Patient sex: M
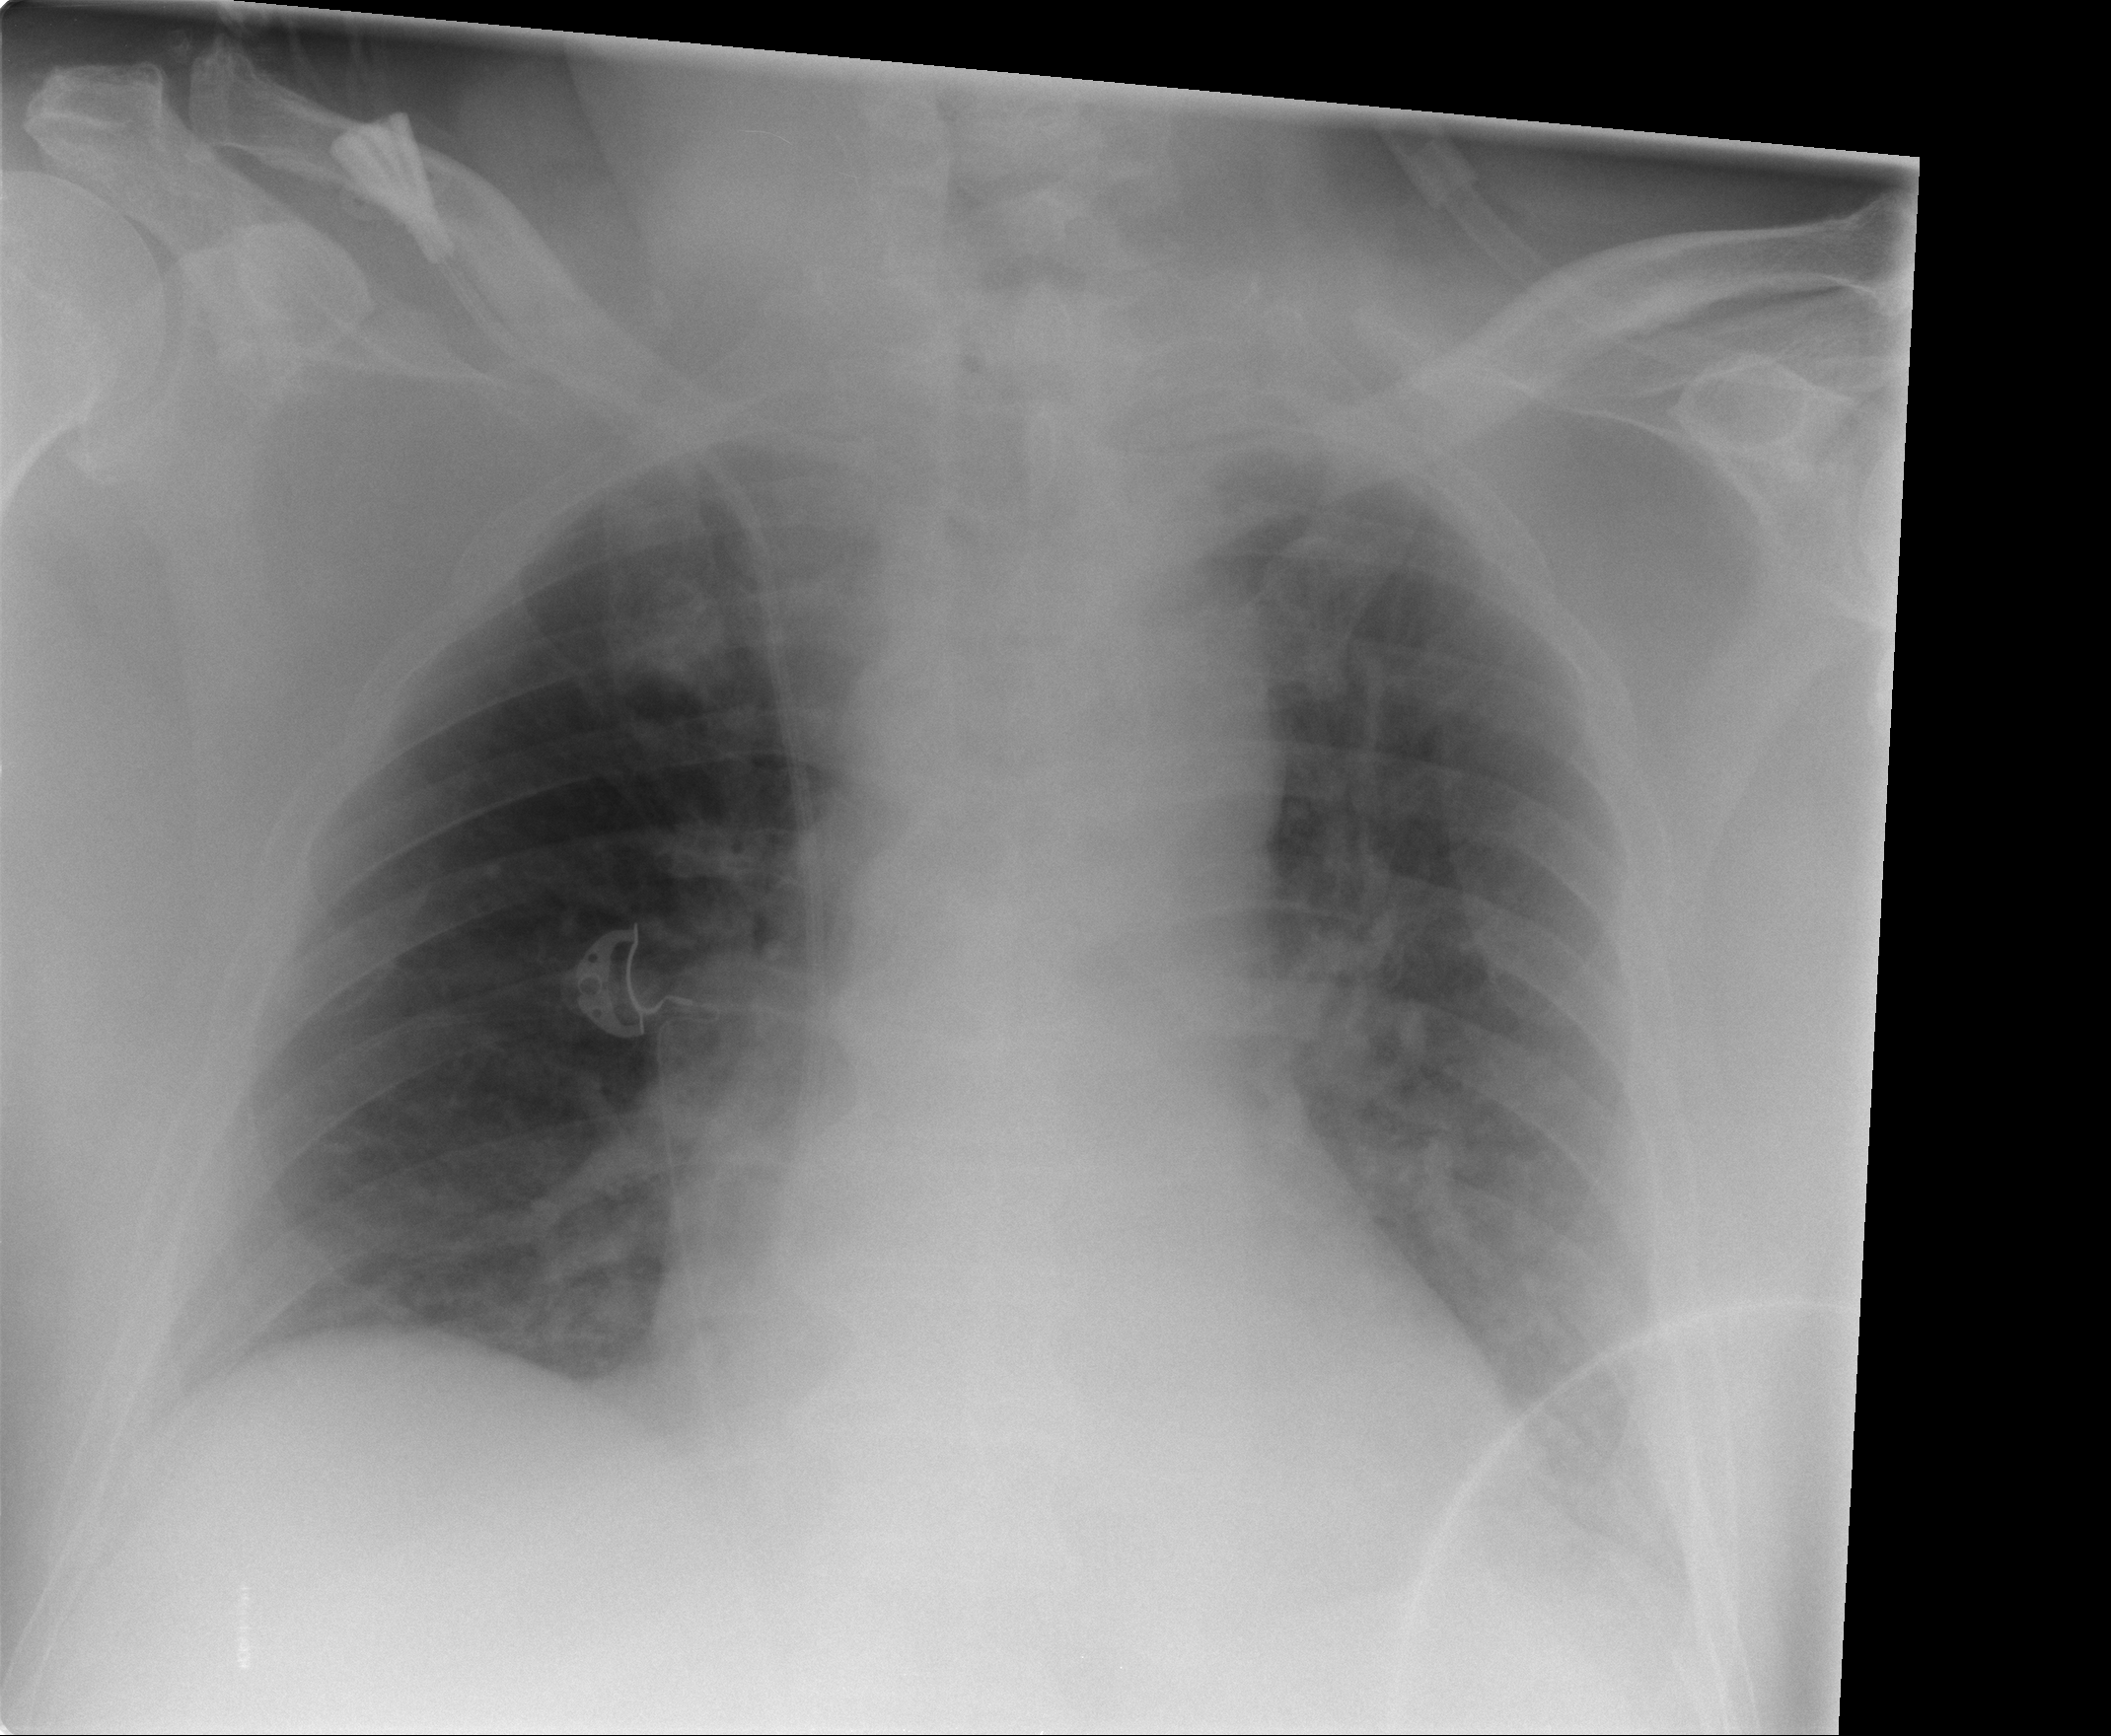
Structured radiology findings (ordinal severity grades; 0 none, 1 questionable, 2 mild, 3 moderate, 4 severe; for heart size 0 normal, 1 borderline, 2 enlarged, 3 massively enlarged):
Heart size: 0
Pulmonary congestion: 1
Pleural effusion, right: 0
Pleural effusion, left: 0
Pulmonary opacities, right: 1
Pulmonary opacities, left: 1
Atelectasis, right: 0
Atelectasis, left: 1